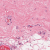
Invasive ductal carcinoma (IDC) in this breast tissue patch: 0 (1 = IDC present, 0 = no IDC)